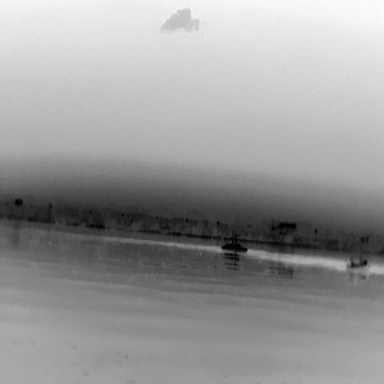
There is a warship in the infrared image.